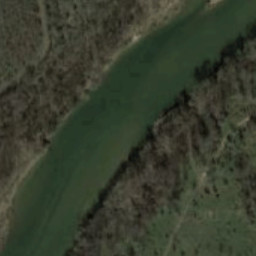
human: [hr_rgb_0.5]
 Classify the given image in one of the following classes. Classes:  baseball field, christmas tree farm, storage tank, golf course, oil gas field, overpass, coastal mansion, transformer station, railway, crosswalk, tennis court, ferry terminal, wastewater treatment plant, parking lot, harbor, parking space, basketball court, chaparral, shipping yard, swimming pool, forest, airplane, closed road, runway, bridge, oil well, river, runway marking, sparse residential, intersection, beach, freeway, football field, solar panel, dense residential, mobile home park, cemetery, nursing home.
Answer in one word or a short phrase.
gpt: river